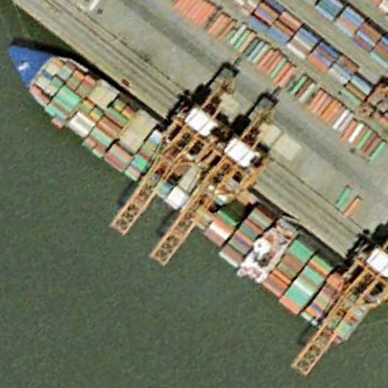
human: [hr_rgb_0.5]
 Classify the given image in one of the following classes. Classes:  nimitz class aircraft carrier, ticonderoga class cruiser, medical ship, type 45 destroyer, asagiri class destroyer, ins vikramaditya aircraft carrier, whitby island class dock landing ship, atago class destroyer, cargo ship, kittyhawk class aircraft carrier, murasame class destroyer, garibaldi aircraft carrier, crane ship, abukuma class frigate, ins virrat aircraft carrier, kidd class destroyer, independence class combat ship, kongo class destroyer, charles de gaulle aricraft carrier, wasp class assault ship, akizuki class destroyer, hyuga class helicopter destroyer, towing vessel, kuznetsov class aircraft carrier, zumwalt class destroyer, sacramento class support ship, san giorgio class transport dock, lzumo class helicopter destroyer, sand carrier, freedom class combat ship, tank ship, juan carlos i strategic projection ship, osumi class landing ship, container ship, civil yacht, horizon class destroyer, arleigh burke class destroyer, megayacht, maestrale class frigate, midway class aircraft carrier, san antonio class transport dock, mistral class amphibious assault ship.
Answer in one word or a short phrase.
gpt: Container ship